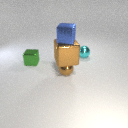
large brown metal cube below small blue metal cube